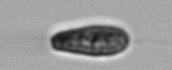
Label: Pseudochattonella_farcimen